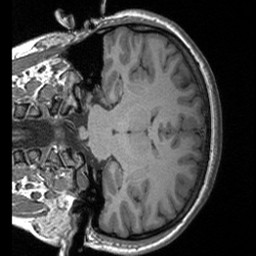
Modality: T1w
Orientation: coronal
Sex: female
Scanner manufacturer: siemens
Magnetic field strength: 3 T
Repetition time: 1.9 s
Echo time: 0.00252 s